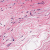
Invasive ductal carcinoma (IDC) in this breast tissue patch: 0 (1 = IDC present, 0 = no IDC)